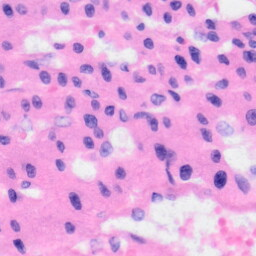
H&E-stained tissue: Liver